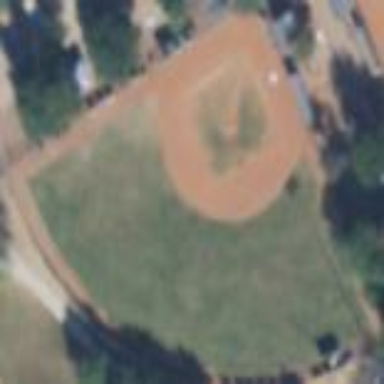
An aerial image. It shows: Baseball pitch for leisure and sports activities.